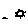
Label: sun